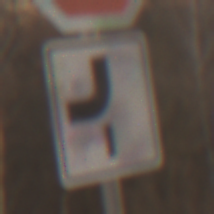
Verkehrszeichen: VerlaufVorfahrtsstrasse7
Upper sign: Stop
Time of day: SunriseSunset
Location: Outdoor (Nature)
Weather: PartlyCloudy
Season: NotSpecified
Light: Natural